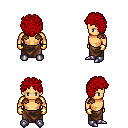
a pixel art fantasy rpg character, male body template, human, tanned skin, leather shoulder armor, robe skirt, red curly afro hairstyle, gold gloves, metal boots, four views (front, back, left, right), 2x2 character sprite sheet, small pixel art, hard edges, no anti-aliasing